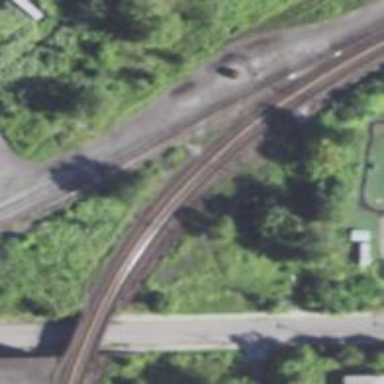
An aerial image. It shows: Railway tracks on embankment.